Question: on the backend on symfony 1.4 / Doctrine, you have a tool which allows you to filter data according to date, location, age (and many more according to your model)

I'm searching a way to do the same (with some customisation such as removing some fields) but in the . I didn't find any documentation on how to do it
Do you have an idea ?
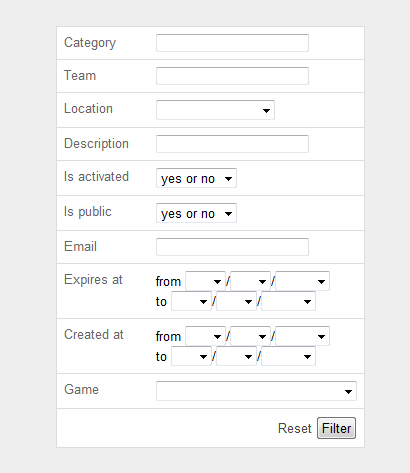
Answer: If you want to do it like it is done on the backend, you can use the admin generator on frontend applications. A more general and customizable way would be to simply create list and filter actions and use Symfony's form filters. Here's a basic example for a model class "Article":
In an actions class:
'''
class articleActions extends sfActions
{
public function executeList(sfWebRequest $request)
{
$this->form = new ArticleFormFilter();
$this->pager = new sfDoctrinePager('Article');
}
public function executeFilter(sfWebRequest $request)
{
$this->form = new ArticleFormFilter();
$this->form->bind($request[$this->form->getName()]);
if ($this->form->isValid())
{
$this->pager = new sfDoctrinePager('Article');
$this->pager->setQuery($this->form->getQuery());
$this->setTemplate('list');
}
//handle invalid form here
}
}
'''
In view, iterate throw pager like this:
'''
foreach($pager->getResults() as $article)
'''
Doctrine FormFilter's are fairly similar to Doctrine forms. Get started by configuring the form inside of FormFilter::configure();